Field crop: maize
Growth stage: 2
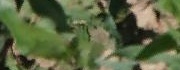
Species: maize